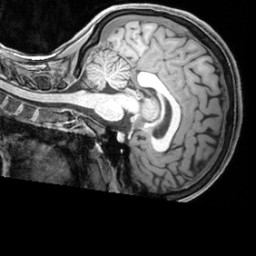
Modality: T1w
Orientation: sagittal